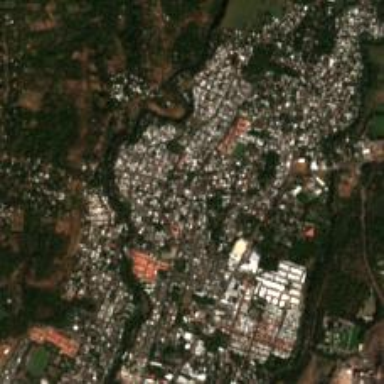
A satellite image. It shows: Town.